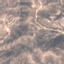
Land use / land cover: HerbaceousVegetation